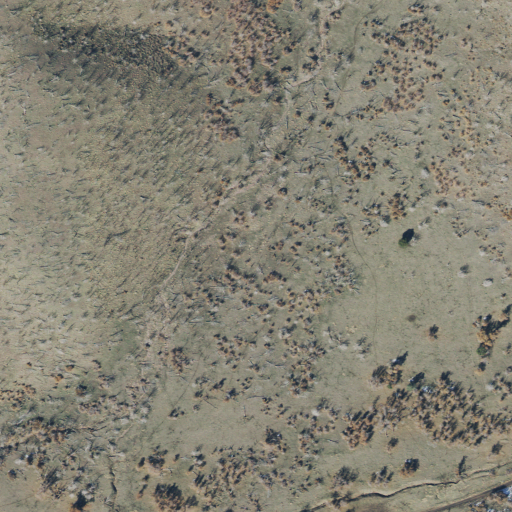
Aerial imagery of valley in Utah named Radford Canyon containing shrub, grassland, evergreen forest, deciduous forest, and open development